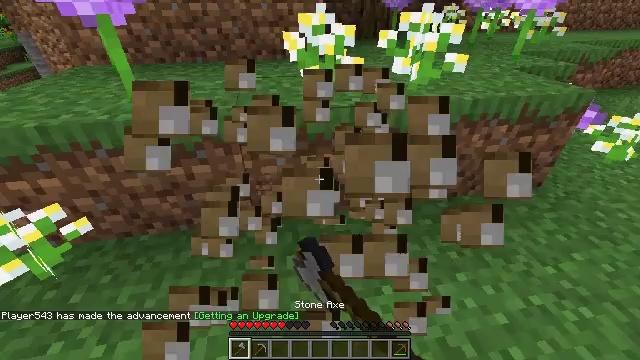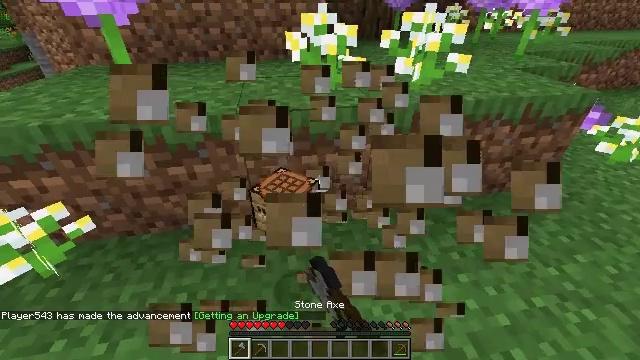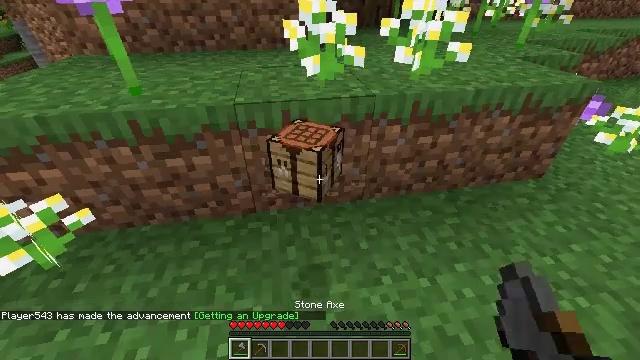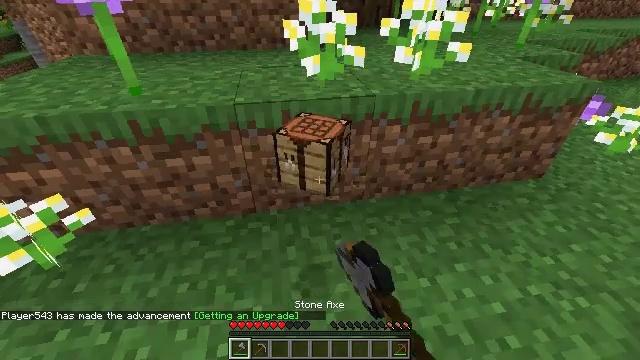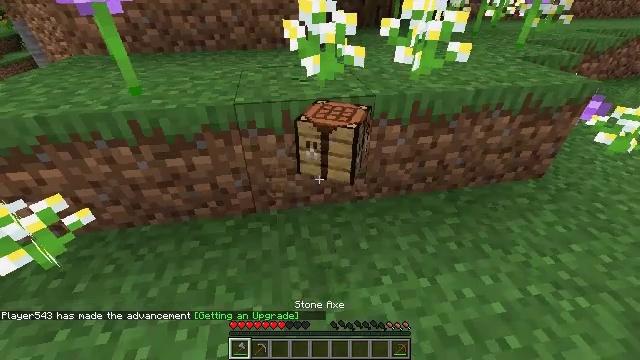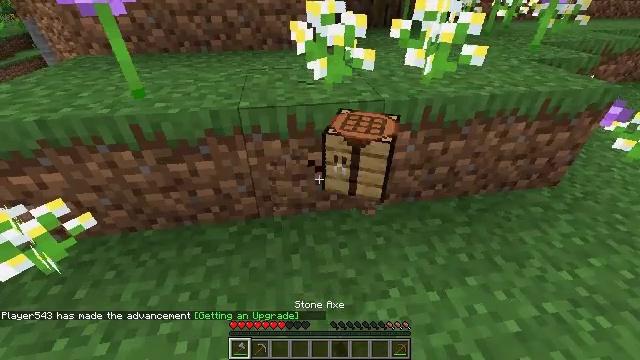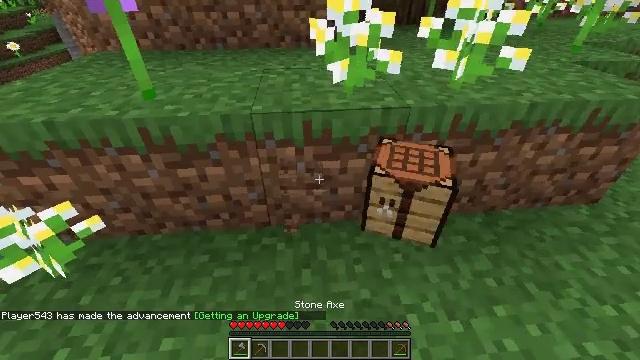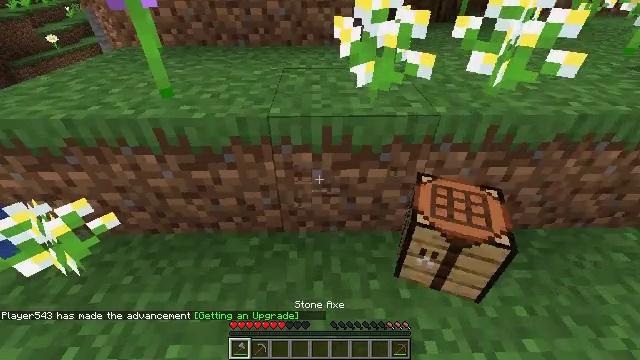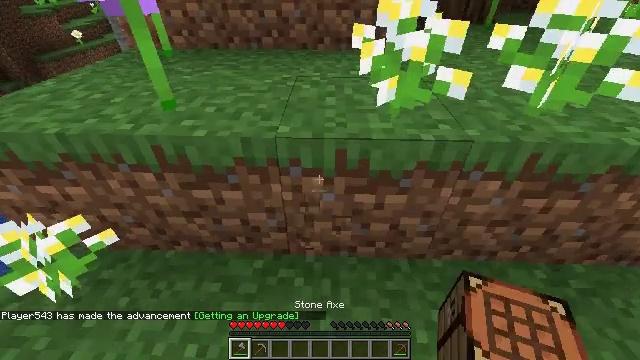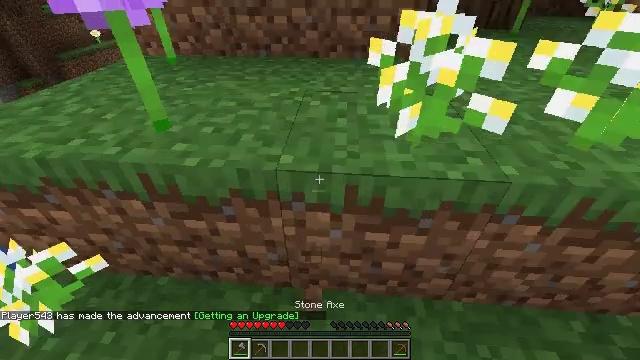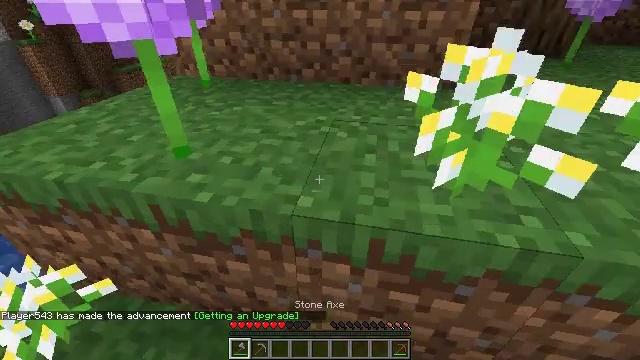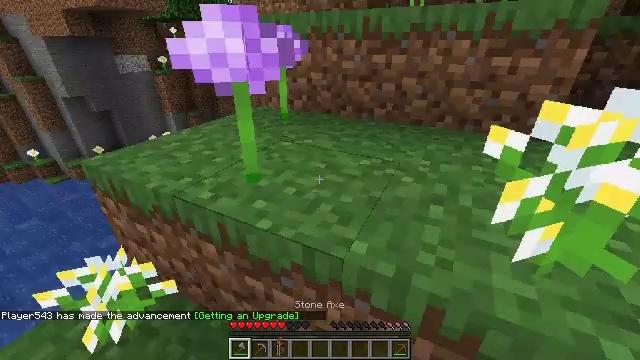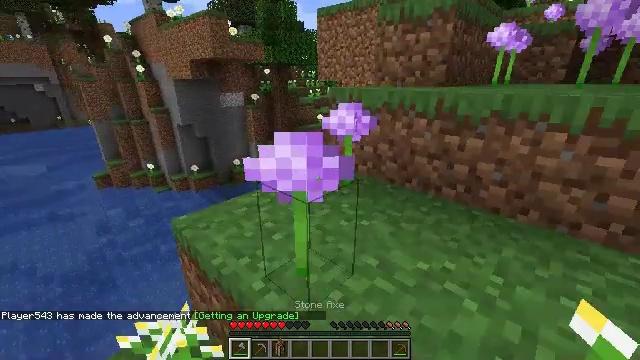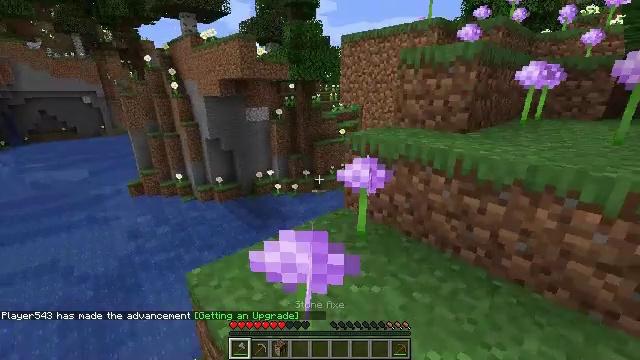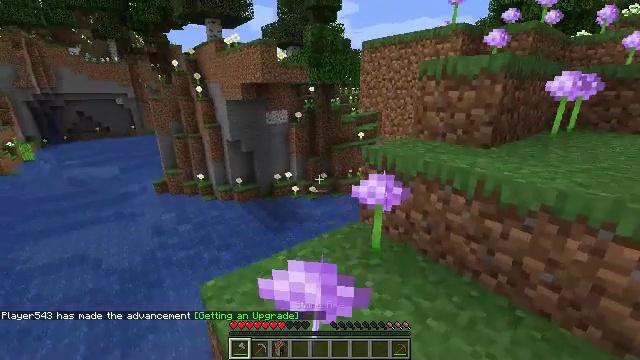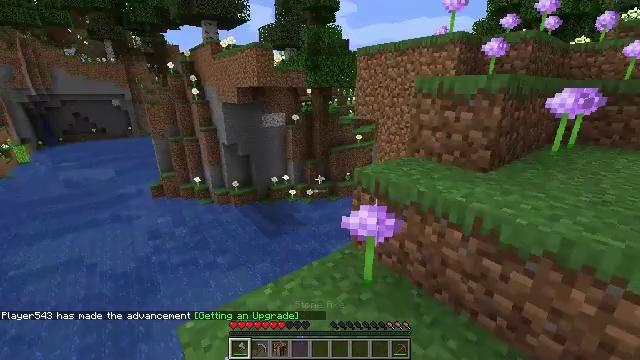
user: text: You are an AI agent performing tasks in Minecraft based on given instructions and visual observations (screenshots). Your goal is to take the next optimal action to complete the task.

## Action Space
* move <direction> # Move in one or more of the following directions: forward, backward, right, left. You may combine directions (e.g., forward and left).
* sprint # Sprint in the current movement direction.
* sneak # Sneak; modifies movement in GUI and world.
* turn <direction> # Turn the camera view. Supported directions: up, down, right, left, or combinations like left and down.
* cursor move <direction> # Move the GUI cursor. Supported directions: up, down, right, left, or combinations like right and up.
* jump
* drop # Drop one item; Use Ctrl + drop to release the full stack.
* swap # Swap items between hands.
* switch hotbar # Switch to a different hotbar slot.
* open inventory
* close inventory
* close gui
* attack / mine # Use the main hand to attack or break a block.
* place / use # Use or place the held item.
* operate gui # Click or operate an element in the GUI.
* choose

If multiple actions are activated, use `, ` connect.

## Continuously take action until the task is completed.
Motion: motion action
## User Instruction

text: Gather seagrass near the seafloor.
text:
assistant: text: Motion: attack / mine
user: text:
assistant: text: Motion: turn down, attack / mine
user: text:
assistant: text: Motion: attack / mine
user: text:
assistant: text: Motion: attack / mine
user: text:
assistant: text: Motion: move forward, turn left, attack / mine
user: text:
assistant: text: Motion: move forward, turn left
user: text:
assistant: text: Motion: move forward, turn left
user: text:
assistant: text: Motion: move forward, turn left
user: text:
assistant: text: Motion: move forward, turn left
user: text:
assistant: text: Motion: move forward, turn left and up
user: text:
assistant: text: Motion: move forward, turn left and up, jump
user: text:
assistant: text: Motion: move forward, turn left and up, jump
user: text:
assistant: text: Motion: move forward, turn left and up, jump
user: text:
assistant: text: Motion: move forward, turn left, jump
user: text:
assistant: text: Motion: move forward, jump
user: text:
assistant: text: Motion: move forward, jump
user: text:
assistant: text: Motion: move forward
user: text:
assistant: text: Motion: move forward
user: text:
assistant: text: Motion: move forward
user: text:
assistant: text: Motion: turn left
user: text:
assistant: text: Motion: turn left
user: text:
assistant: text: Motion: turn left
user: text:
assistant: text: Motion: turn left and down
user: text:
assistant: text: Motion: turn left and down
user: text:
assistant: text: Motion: move forward, turn left and down
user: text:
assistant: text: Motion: move forward and move left, turn left
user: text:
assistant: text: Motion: move forward and move left
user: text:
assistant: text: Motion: move left
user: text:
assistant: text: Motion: move forward and move left
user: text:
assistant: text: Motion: move forward and move left